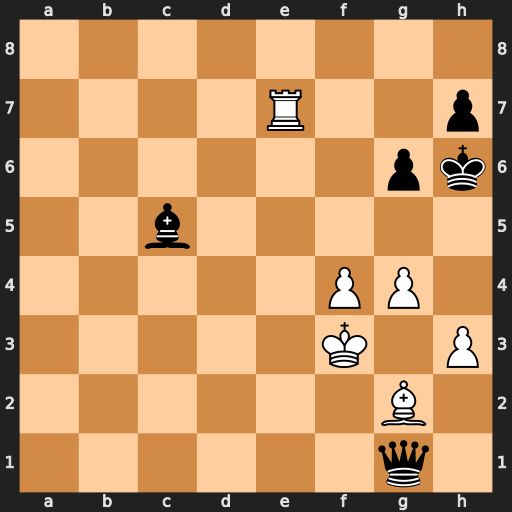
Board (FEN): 8/4R2p/6pk/2b5/5PP1/5K1P/6B1/6q1
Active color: w
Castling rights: -
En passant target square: -
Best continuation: g5+ Kh5 Rxh7#